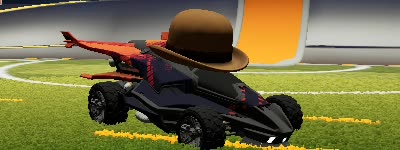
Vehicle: aftershock